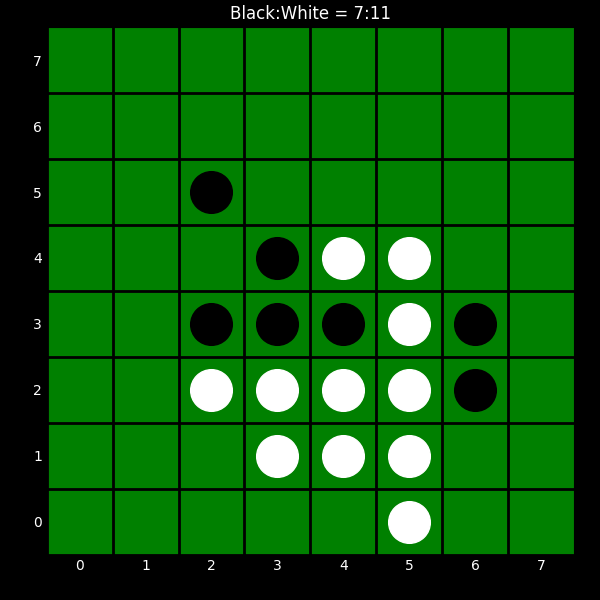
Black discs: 7
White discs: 11